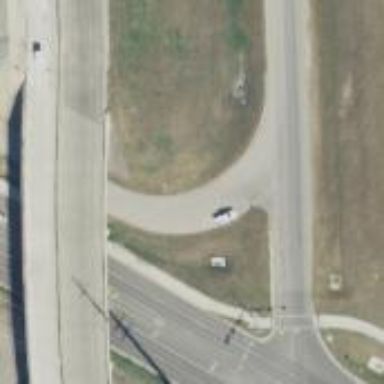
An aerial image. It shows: Secondary link road with asphalt surface.